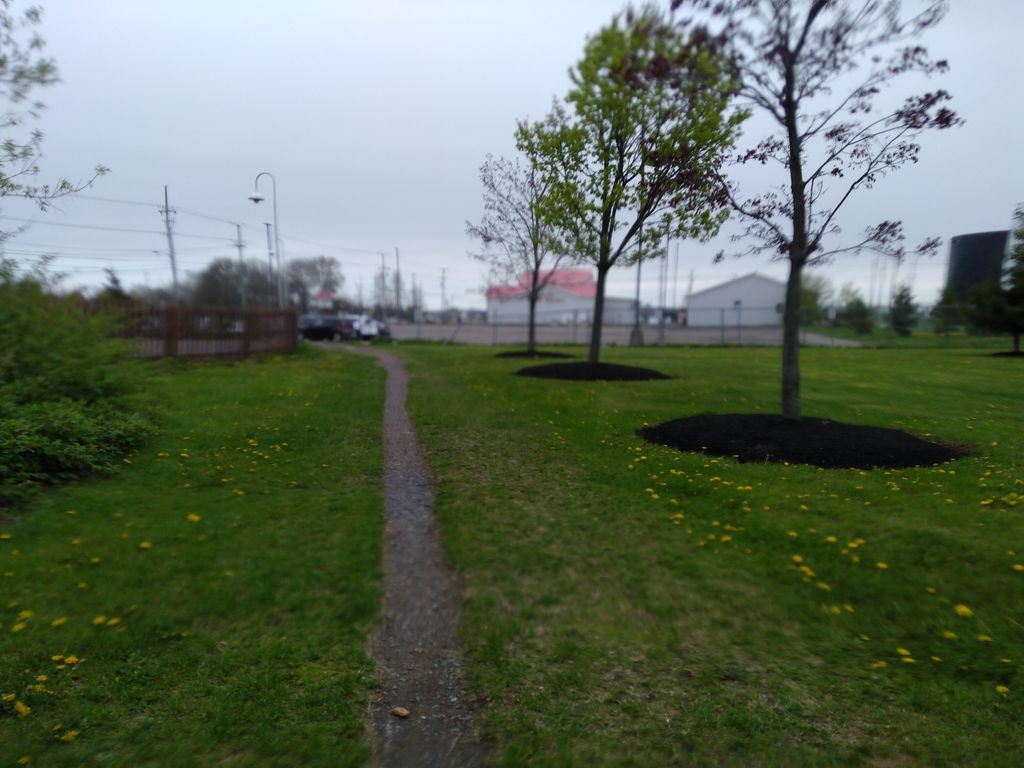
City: charlottetown